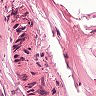
Metastatic tissue present: no